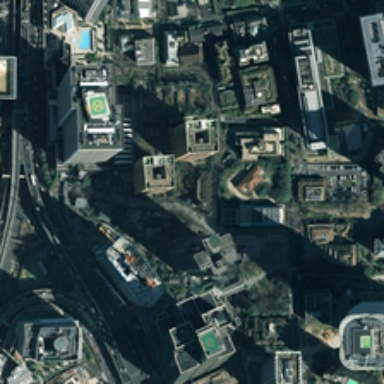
Many buildings and green trees are in a commercial area .